Question: How can I detect the top 2 colors of an Image in PHP?
for example I have this image:

This function/process will return: or and or
Thanks
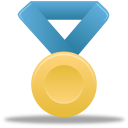
Answer: Here's a script that will give you the list:
'''
function detectColors($image, $num, $level = 5) {
$level = (int)$level;
$palette = array();
$size = getimagesize($image);
if(!$size) {
return FALSE;
}
switch($size['mime']) {
case 'image/jpeg':
$img = imagecreatefromjpeg($image);
break;
case 'image/png':
$img = imagecreatefrompng($image);
break;
case 'image/gif':
$img = imagecreatefromgif($image);
break;
default:
return FALSE;
}
if(!$img) {
return FALSE;
}
for($i = 0; $i < $size[0]; $i += $level) {
for($j = 0; $j < $size[1]; $j += $level) {
$thisColor = imagecolorat($img, $i, $j);
$rgb = imagecolorsforindex($img, $thisColor);
$color = sprintf('%02X%02X%02X', (round(round(($rgb['red'] / 0x33)) * 0x33)), round(round(($rgb['green'] / 0x33)) * 0x33), round(round(($rgb['blue'] / 0x33)) * 0x33));
$palette[$color] = isset($palette[$color]) ? ++$palette[$color] : 1;
}
}
arsort($palette);
return array_slice(array_keys($palette), 0, $num);
}
$img = 'icon.png';
$palette = detectColors($img, 6, 1);
echo '<img src="' . $img . '" />';
echo '<table>';
foreach($palette as $color) {
echo '<tr><td style="background:#' . $color . '; width:36px;"></td><td>#' . $color . '</td></tr>';
}
echo '</table>';
'''